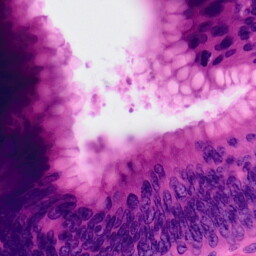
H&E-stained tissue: Colon